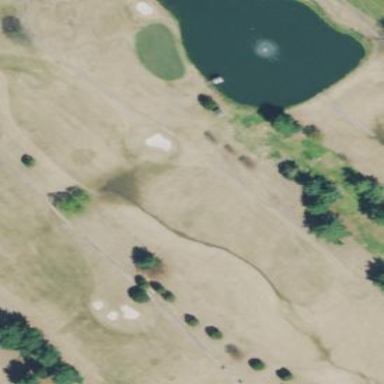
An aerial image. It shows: Golf fairway surrounded by grass.